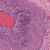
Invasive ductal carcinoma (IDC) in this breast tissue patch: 0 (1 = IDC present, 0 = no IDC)